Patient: sex M, age 48
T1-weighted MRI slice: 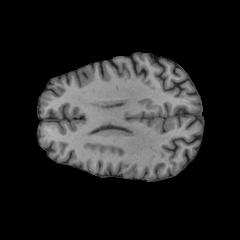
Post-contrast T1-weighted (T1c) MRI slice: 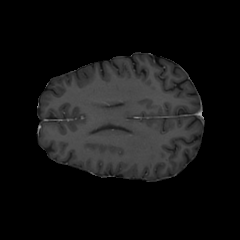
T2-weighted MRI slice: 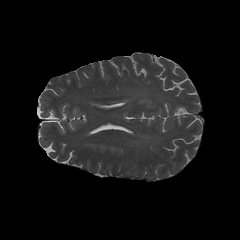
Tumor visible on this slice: no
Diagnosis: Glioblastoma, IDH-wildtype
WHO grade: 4